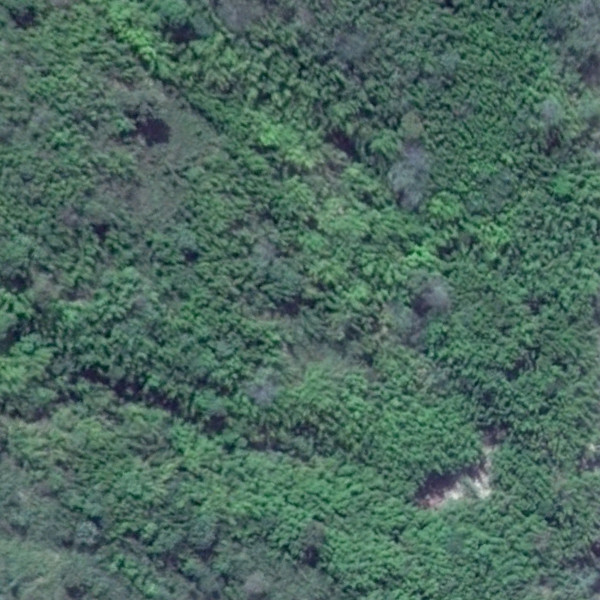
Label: Forest